Interaction volume radius: 5 \u00c5
Interaction volume height: 25 \u00c5
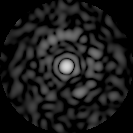
Disorder parameter: 0.8614